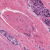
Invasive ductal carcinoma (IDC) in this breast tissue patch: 0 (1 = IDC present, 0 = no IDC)